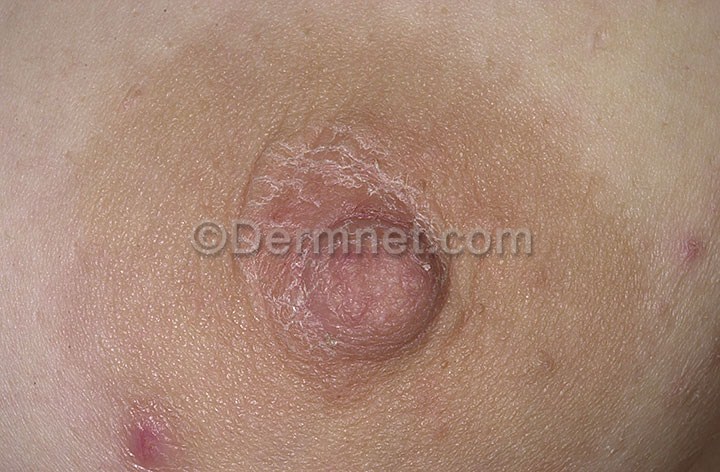
Disease: Eczema Photos